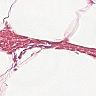
Metastatic tissue present: no